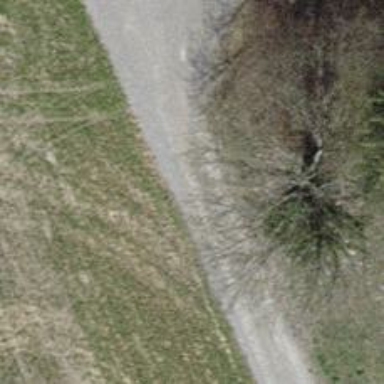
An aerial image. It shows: Compacted track with grade2 level.